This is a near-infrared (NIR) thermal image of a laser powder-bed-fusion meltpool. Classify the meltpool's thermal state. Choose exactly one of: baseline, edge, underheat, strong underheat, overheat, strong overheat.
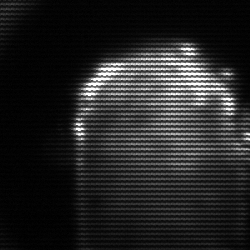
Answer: baseline